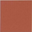
Piece: xx